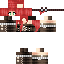
A female human skin with medium skin, wearing red long hair dressed in a red hoodie and brown pants, featuring a closed mouth.